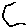
Label: hexagon